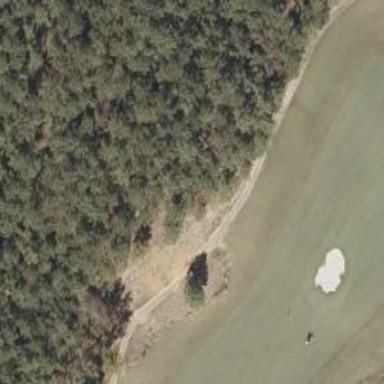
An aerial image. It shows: Path used for both walking and golf.